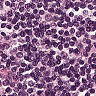
Metastatic tissue present: no